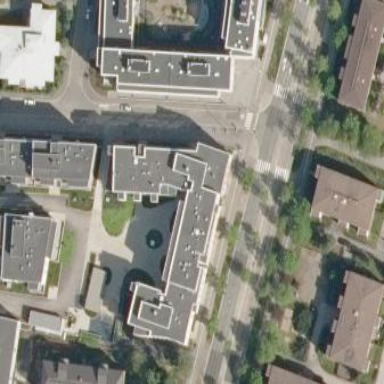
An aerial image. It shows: Residential building.